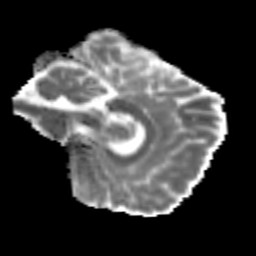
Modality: MD
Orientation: sagittal
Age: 25
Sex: male
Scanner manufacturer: siemens
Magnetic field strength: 3 T
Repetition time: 3.5 s
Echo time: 0.125 s